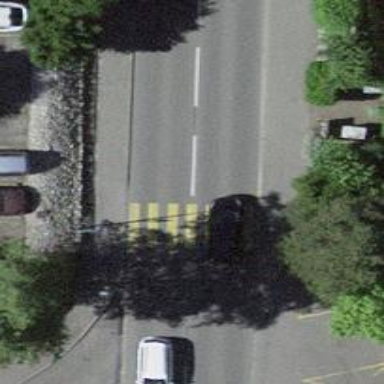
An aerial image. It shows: Uncontrolled zebra crossing with zebra markings.